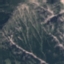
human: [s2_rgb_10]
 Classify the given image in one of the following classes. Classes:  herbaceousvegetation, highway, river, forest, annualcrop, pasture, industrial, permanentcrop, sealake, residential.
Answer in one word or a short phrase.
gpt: HerbaceousVegetation